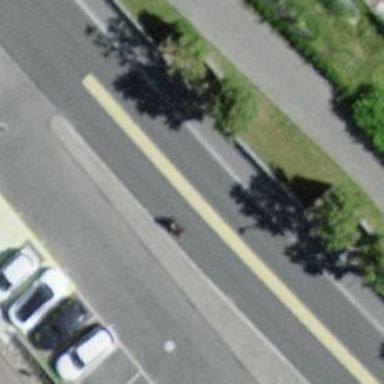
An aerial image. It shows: Pedestrian road.